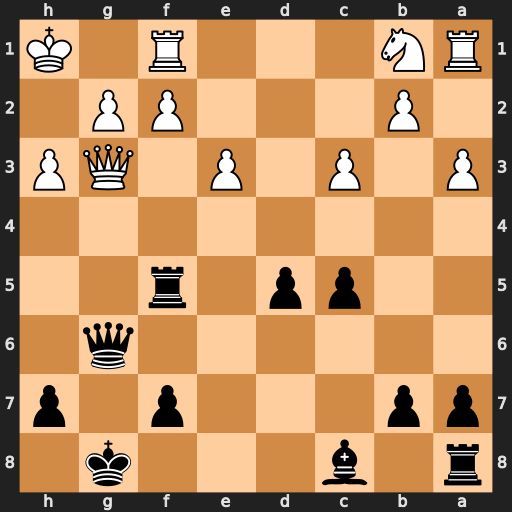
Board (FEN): r1b3k1/pp3p1p/6q1/2pp1r2/8/P1P1P1QP/1P3PP1/RN3R1K
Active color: b
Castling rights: -
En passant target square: -
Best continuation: Qxg3 fxg3 Rxf1+